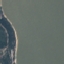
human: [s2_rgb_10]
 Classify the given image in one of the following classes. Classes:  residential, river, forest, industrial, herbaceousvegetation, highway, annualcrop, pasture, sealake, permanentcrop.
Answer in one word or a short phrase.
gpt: SeaLake